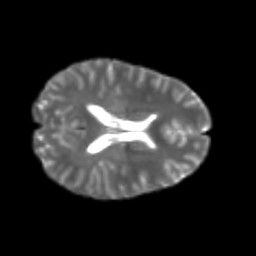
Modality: T2w
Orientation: axial
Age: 23
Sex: female
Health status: healthy
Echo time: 0.074 s